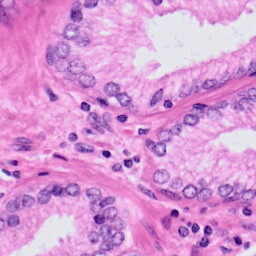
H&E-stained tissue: Prostate